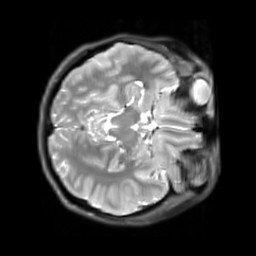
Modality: PDw
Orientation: axial
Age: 23
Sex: female
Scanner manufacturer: siemens
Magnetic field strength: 3 T
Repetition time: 11.88 s
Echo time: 0.014 s